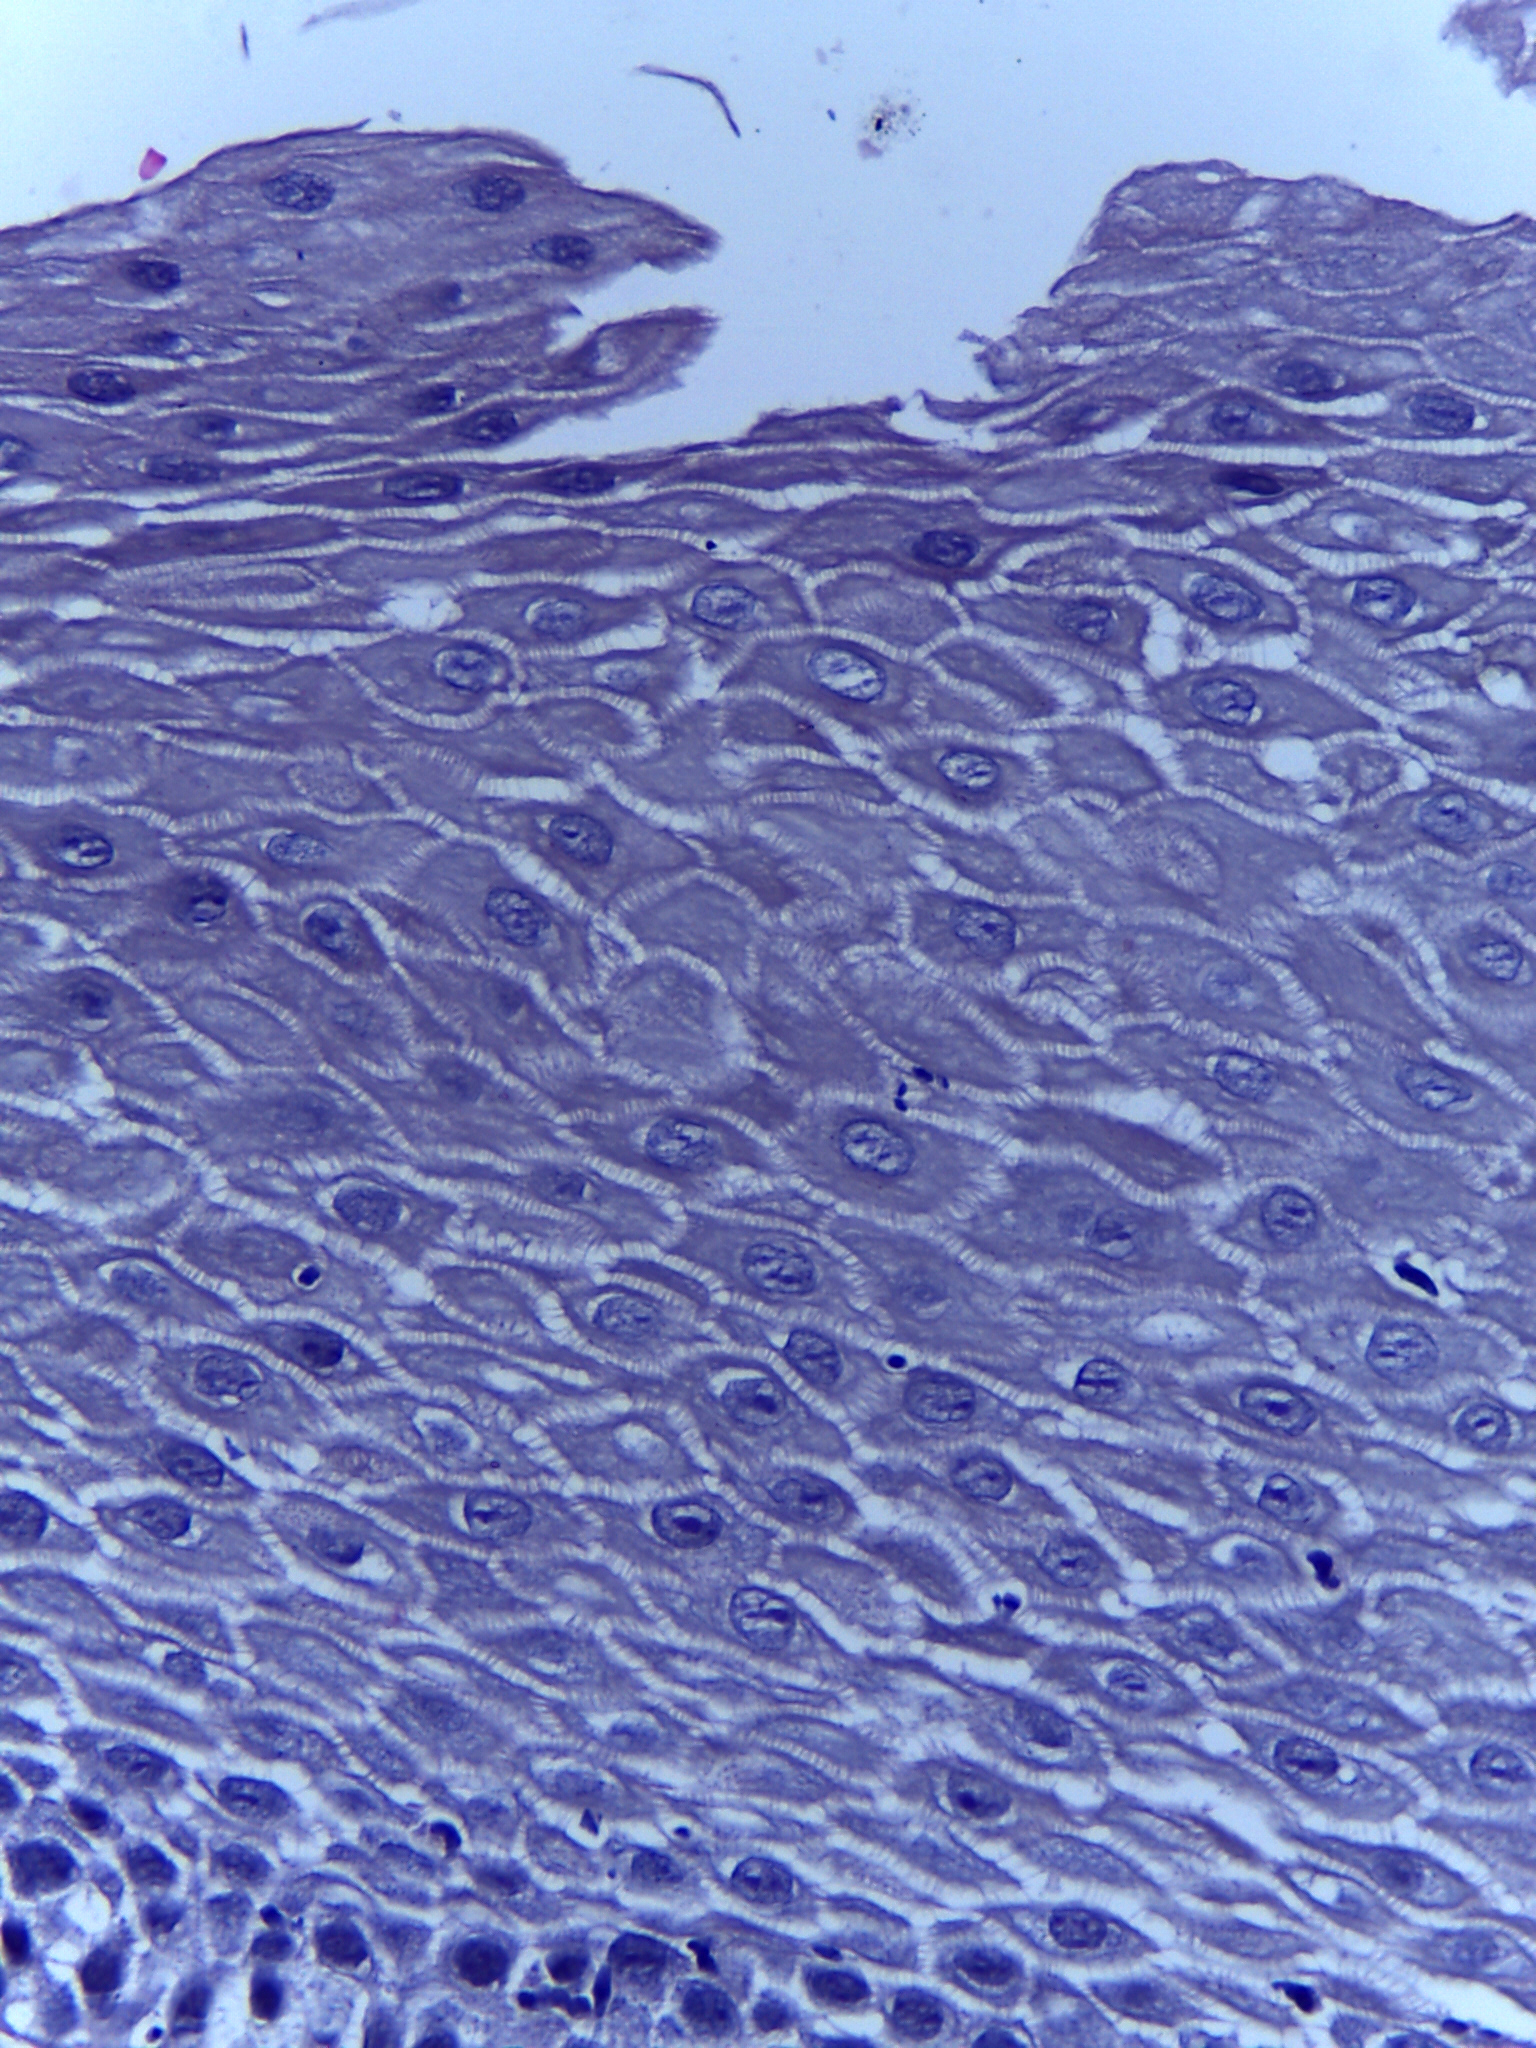
Diagnosis: OSCC